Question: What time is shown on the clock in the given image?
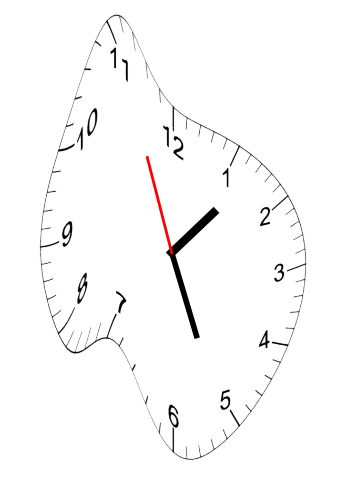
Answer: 01:25:56